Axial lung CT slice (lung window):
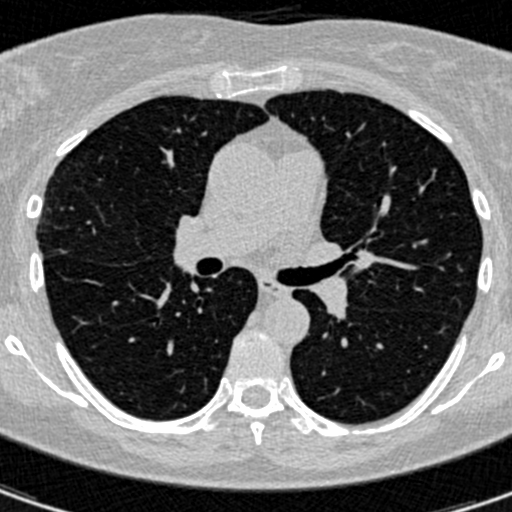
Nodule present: no